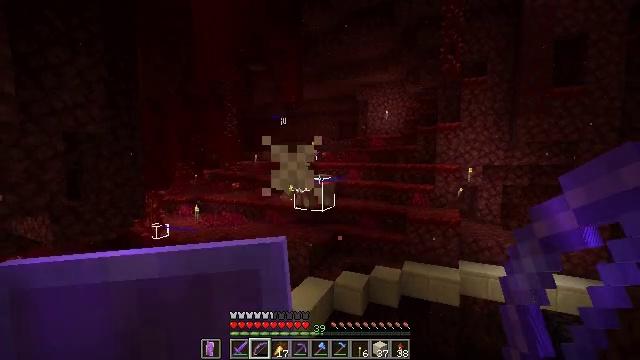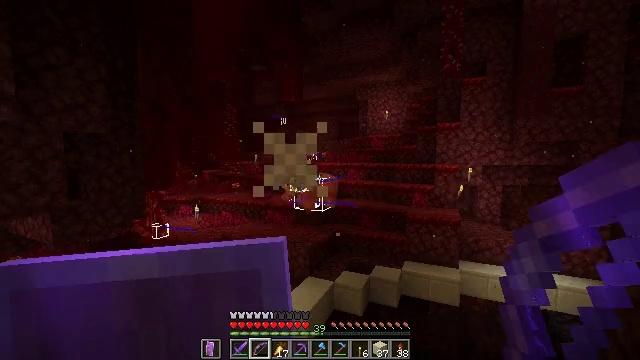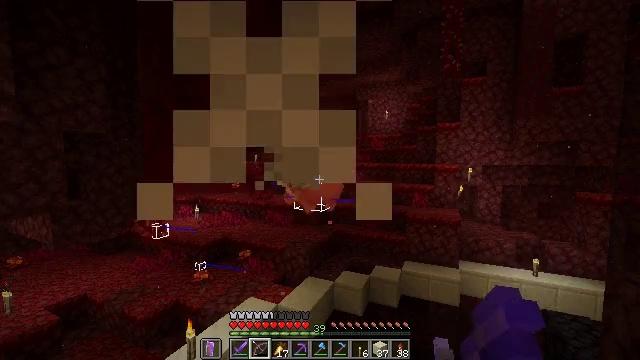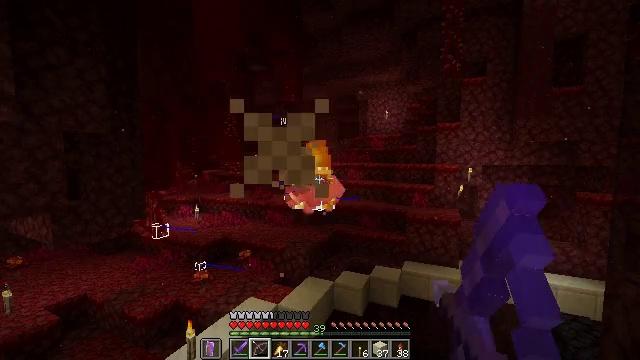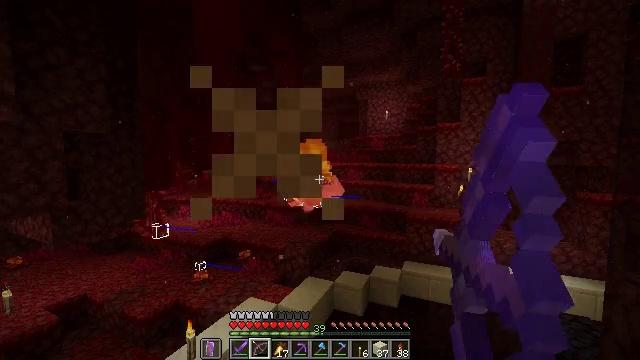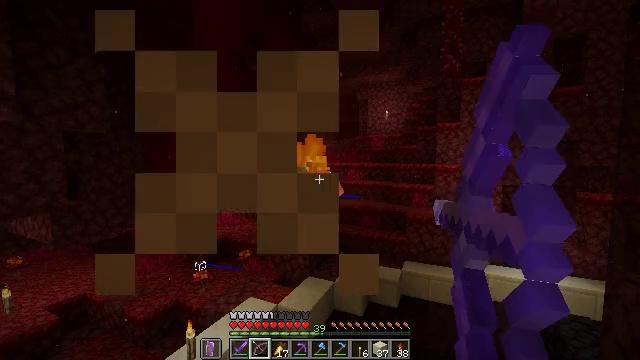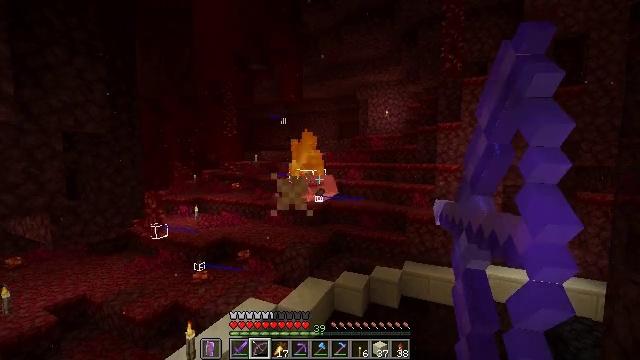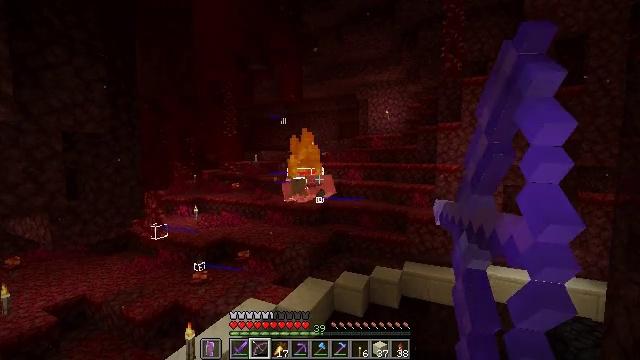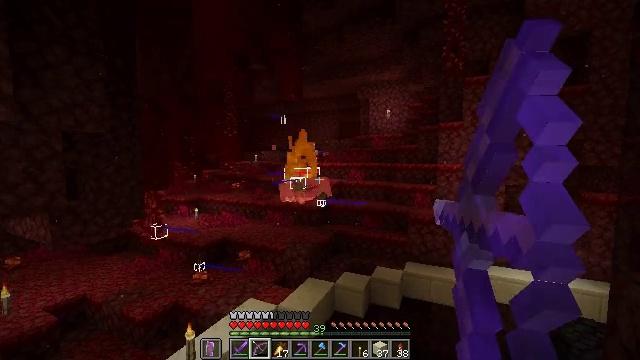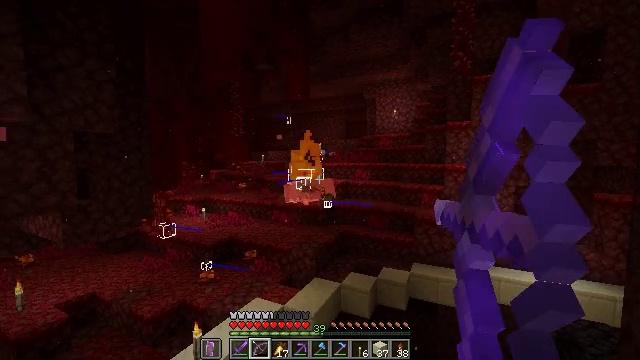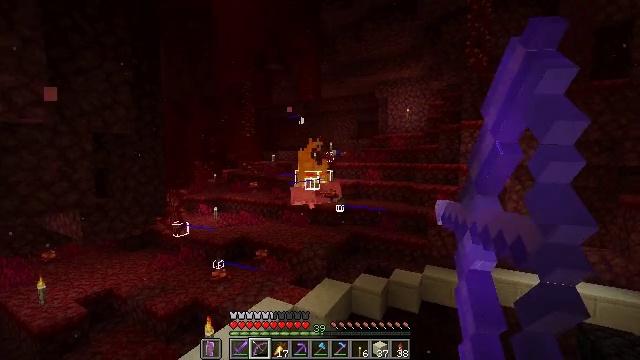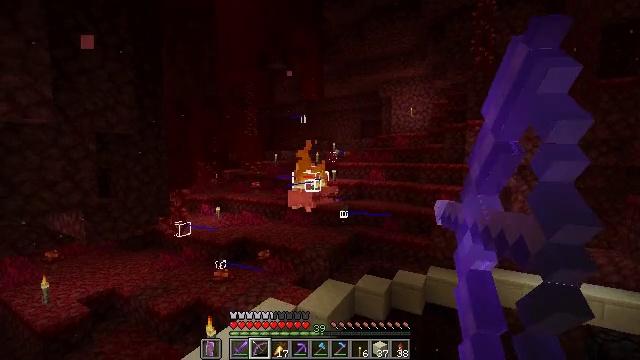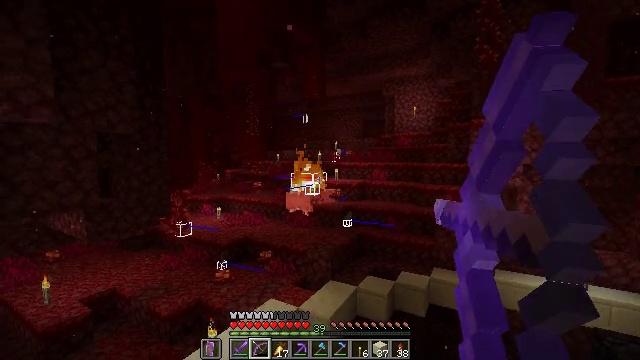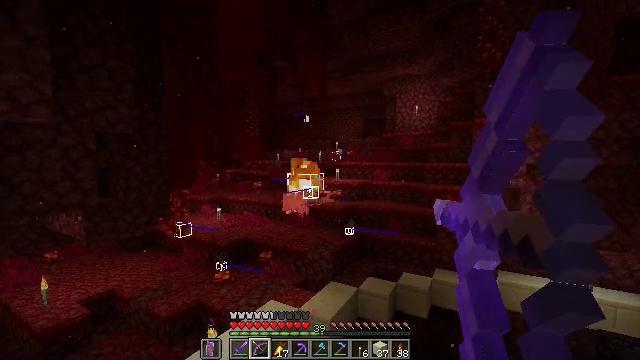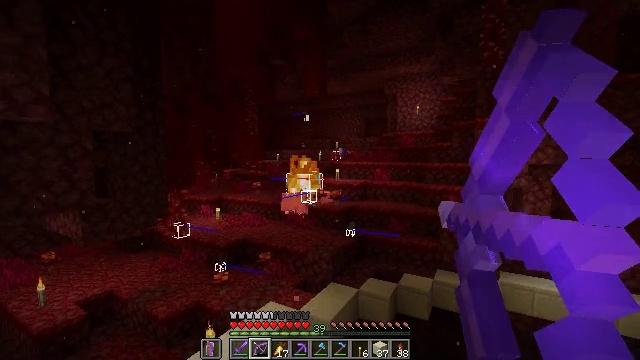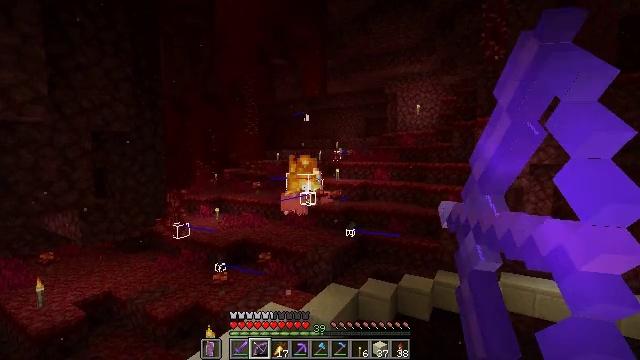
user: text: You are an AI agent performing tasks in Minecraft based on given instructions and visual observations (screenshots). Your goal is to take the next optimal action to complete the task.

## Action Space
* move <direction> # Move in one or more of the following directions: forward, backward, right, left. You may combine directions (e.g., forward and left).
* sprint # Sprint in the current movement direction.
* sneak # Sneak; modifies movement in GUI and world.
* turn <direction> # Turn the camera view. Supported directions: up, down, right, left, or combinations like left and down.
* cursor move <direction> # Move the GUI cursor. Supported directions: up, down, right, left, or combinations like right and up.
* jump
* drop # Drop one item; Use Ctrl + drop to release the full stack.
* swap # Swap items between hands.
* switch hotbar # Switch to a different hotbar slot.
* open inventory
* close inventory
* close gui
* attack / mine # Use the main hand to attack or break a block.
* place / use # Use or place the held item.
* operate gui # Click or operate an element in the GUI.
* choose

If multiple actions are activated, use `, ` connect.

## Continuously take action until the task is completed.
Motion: motion action
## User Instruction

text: Dig up blackstone from the depths.
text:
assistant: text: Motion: sneak
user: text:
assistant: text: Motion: sneak, use / place
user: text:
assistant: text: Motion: sneak, use / place
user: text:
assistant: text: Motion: sneak, use / place
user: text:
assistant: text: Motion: sneak, use / place
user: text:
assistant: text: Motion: sneak, use / place
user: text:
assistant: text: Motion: sneak, use / place
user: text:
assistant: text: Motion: sneak, use / place
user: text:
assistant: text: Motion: sneak, turn left, use / place
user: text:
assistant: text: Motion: sneak, turn left, use / place
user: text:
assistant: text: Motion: sneak, use / place
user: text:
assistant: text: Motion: sneak, use / place
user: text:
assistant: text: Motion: sneak, use / place
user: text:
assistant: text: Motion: sneak, use / place
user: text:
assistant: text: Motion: sneak, use / place
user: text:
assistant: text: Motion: sneak, use / place
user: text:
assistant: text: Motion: sneak, use / place
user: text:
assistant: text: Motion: sneak, use / place
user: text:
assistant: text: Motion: sneak, use / place
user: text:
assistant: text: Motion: sneak, use / place
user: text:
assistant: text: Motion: sneak, use / place
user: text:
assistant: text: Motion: sneak, use / place
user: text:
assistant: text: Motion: sneak, use / place
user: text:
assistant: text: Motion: sneak
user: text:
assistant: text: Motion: sneak
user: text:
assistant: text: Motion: sneak
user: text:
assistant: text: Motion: turn right and down
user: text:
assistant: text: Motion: turn right and down
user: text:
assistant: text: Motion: turn right and down
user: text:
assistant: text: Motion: turn right and down